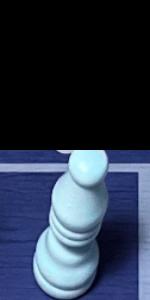
Label: Bishop_White